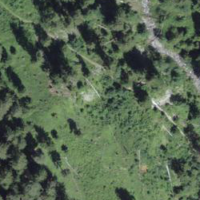
EUNIS habitat code: 44
Species observed at this site:
Cirsium palustre